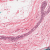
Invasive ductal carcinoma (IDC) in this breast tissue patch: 0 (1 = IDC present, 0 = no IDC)